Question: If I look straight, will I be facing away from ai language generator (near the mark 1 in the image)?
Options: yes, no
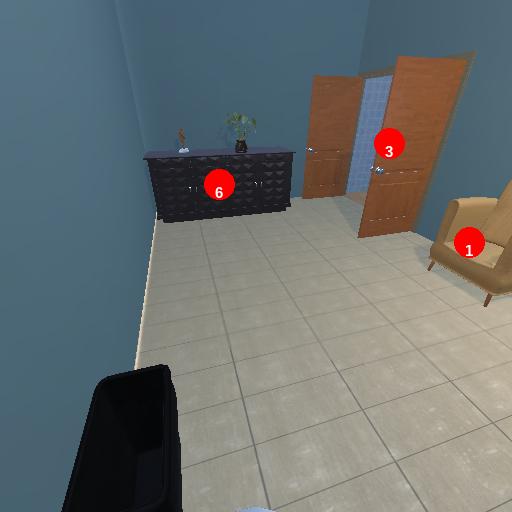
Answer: yes